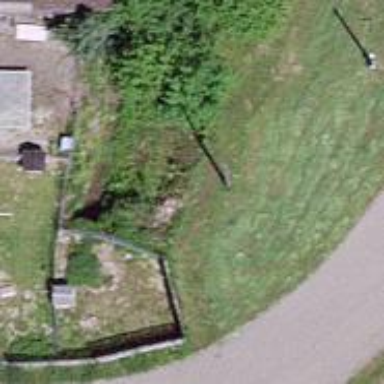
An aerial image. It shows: Power pole.